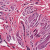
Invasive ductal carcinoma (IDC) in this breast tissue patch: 0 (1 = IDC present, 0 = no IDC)